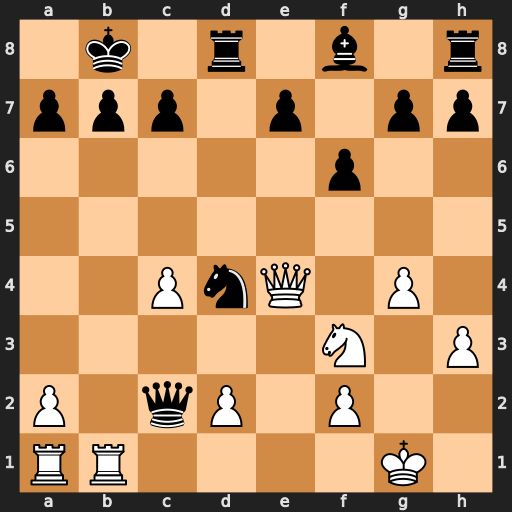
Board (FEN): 1k1r1b1r/ppp1p1pp/5p2/8/2PnQ1P1/5N1P/P1qP1P2/RR4K1
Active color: w
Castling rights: -
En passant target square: -
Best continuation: Qxb7#